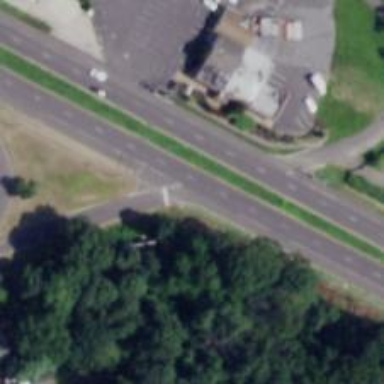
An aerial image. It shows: Trunk link highway.